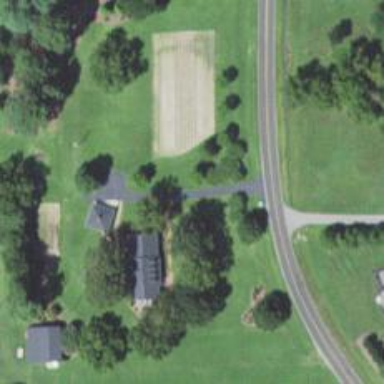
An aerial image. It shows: Driveway.